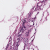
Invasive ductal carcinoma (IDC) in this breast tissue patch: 1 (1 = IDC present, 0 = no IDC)